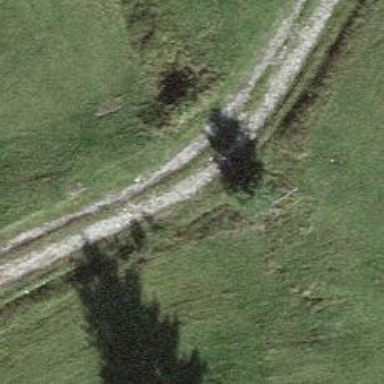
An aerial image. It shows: Track road with grade4 tracktype.